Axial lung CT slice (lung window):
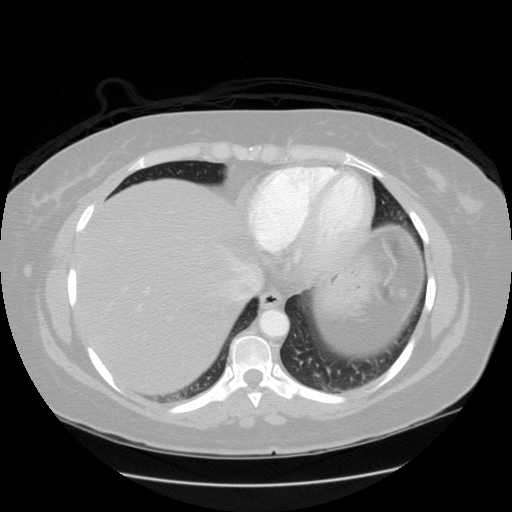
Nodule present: no